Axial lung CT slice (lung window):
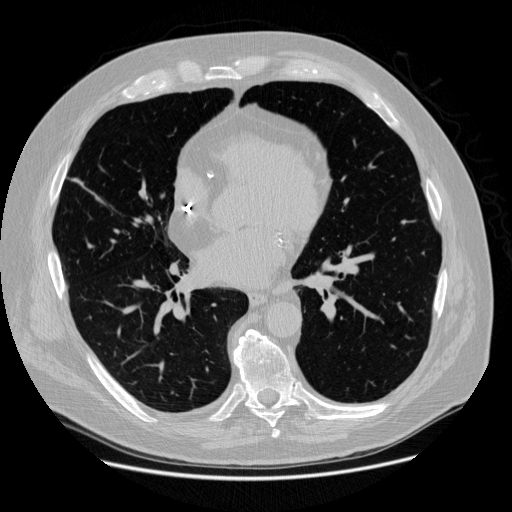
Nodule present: no